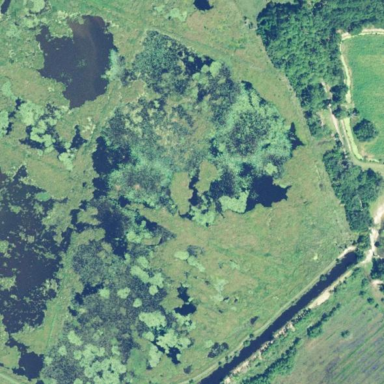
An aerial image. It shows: Wetland area.